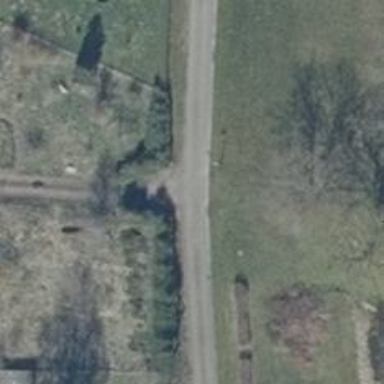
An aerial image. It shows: Residential road.